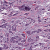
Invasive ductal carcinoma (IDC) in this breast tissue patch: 1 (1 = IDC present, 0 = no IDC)